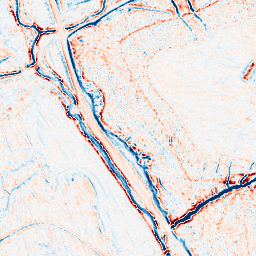
Category: edge_preserving
Decomposition family: bilateral
Decomposition parameters: d: 9
sigma_color: 75
sigma_space: 75
Upsampling method: regularized
Upsampling parameters: scale: 4
lambda_reg: 0.001
Upsampling scale: 4